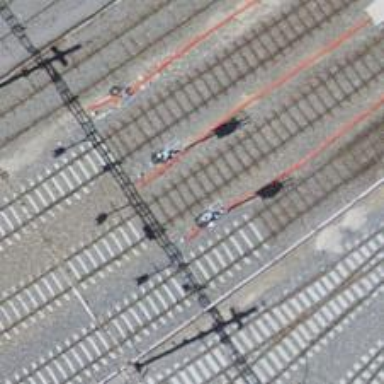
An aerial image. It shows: Railway signal.